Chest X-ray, AP view. Patient: 27 years old, sex M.
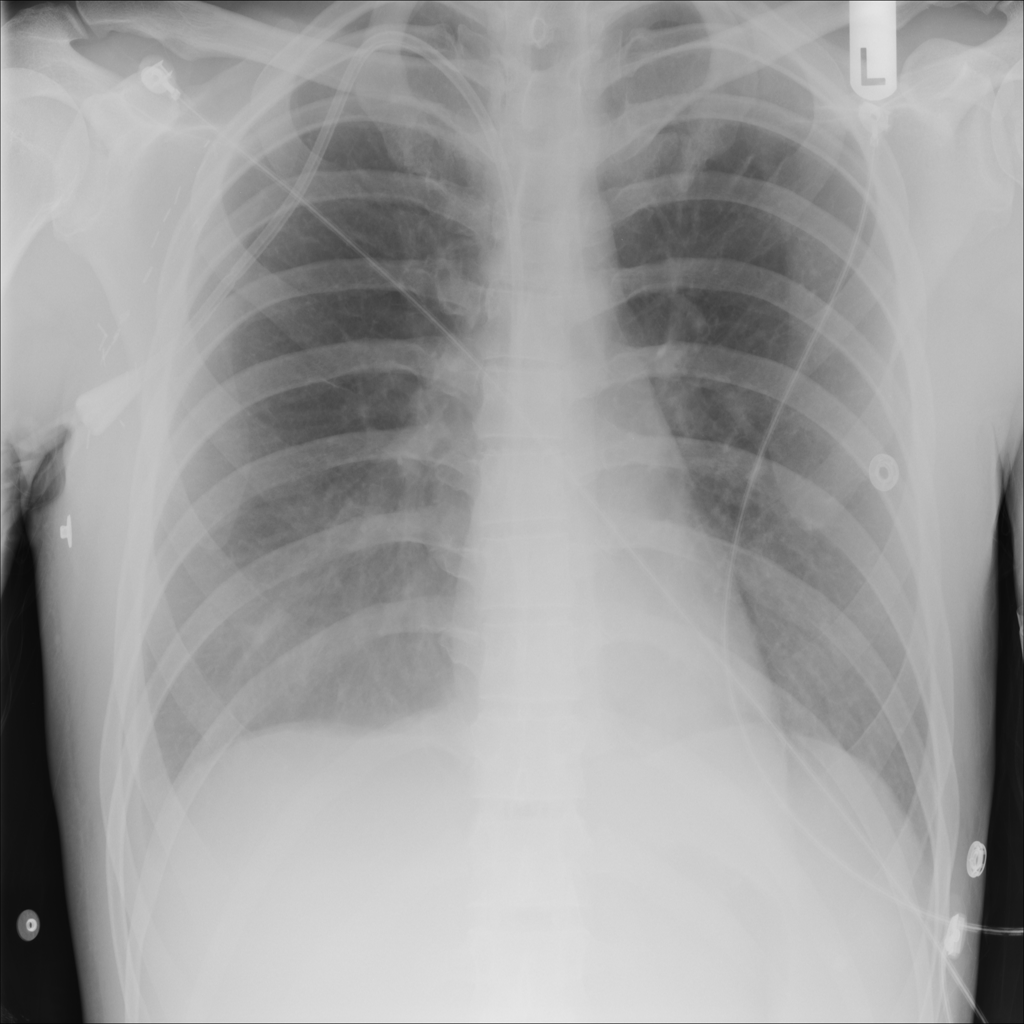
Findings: No Finding